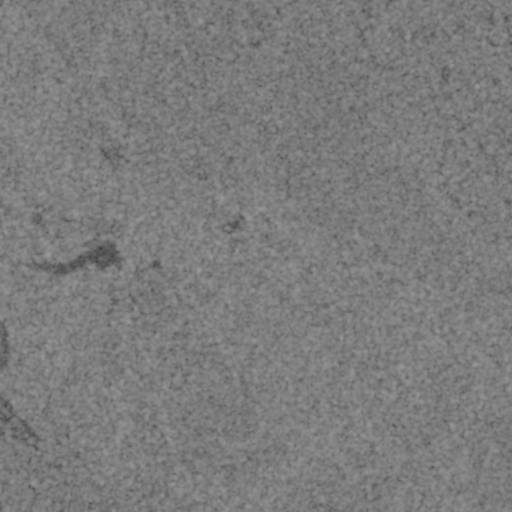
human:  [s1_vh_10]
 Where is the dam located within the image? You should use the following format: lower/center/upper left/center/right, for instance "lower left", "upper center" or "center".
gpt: The dam is located in the center left of the image.
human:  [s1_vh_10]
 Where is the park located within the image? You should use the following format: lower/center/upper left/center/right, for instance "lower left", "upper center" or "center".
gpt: The park is located in the lower left of the image.
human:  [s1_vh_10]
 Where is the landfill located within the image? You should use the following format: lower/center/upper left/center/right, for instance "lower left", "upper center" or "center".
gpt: There is no landfill in the image.

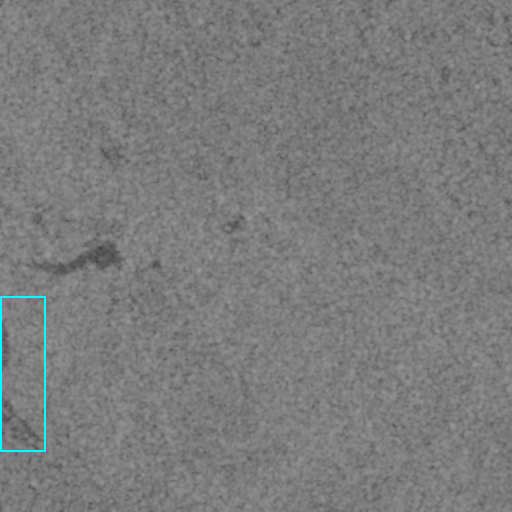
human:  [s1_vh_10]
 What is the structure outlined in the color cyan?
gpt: The structure outlined in cyan is a park.
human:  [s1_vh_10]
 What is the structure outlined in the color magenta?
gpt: There is no magenta outline.